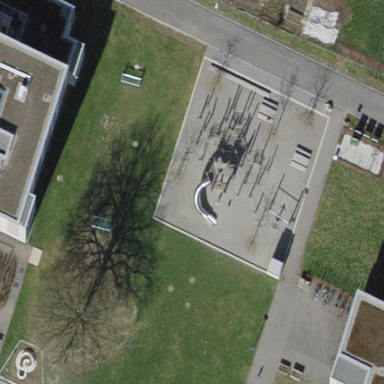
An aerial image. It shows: Playground area for leisure land.